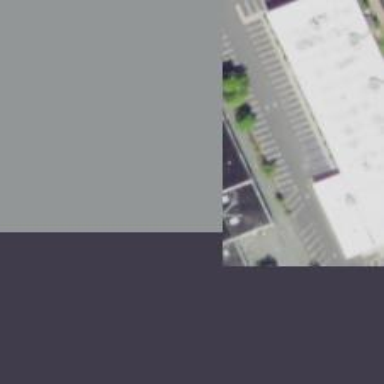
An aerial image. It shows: Building housing furniture shop.